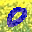
Label: 0